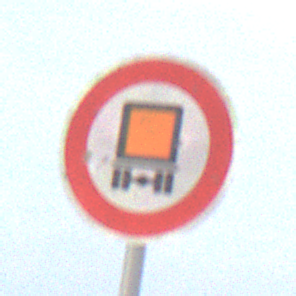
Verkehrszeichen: VerbotKennzeichnungspflichtigeKraftfahrzeugeGefaehrlicheGueter
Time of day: MorningAfternoon
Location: Outdoor (Suburban)
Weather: PartlyCloudy
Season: NotSpecified
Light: Natural